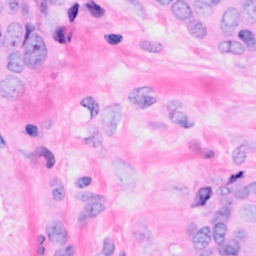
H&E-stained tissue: Breast